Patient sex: M
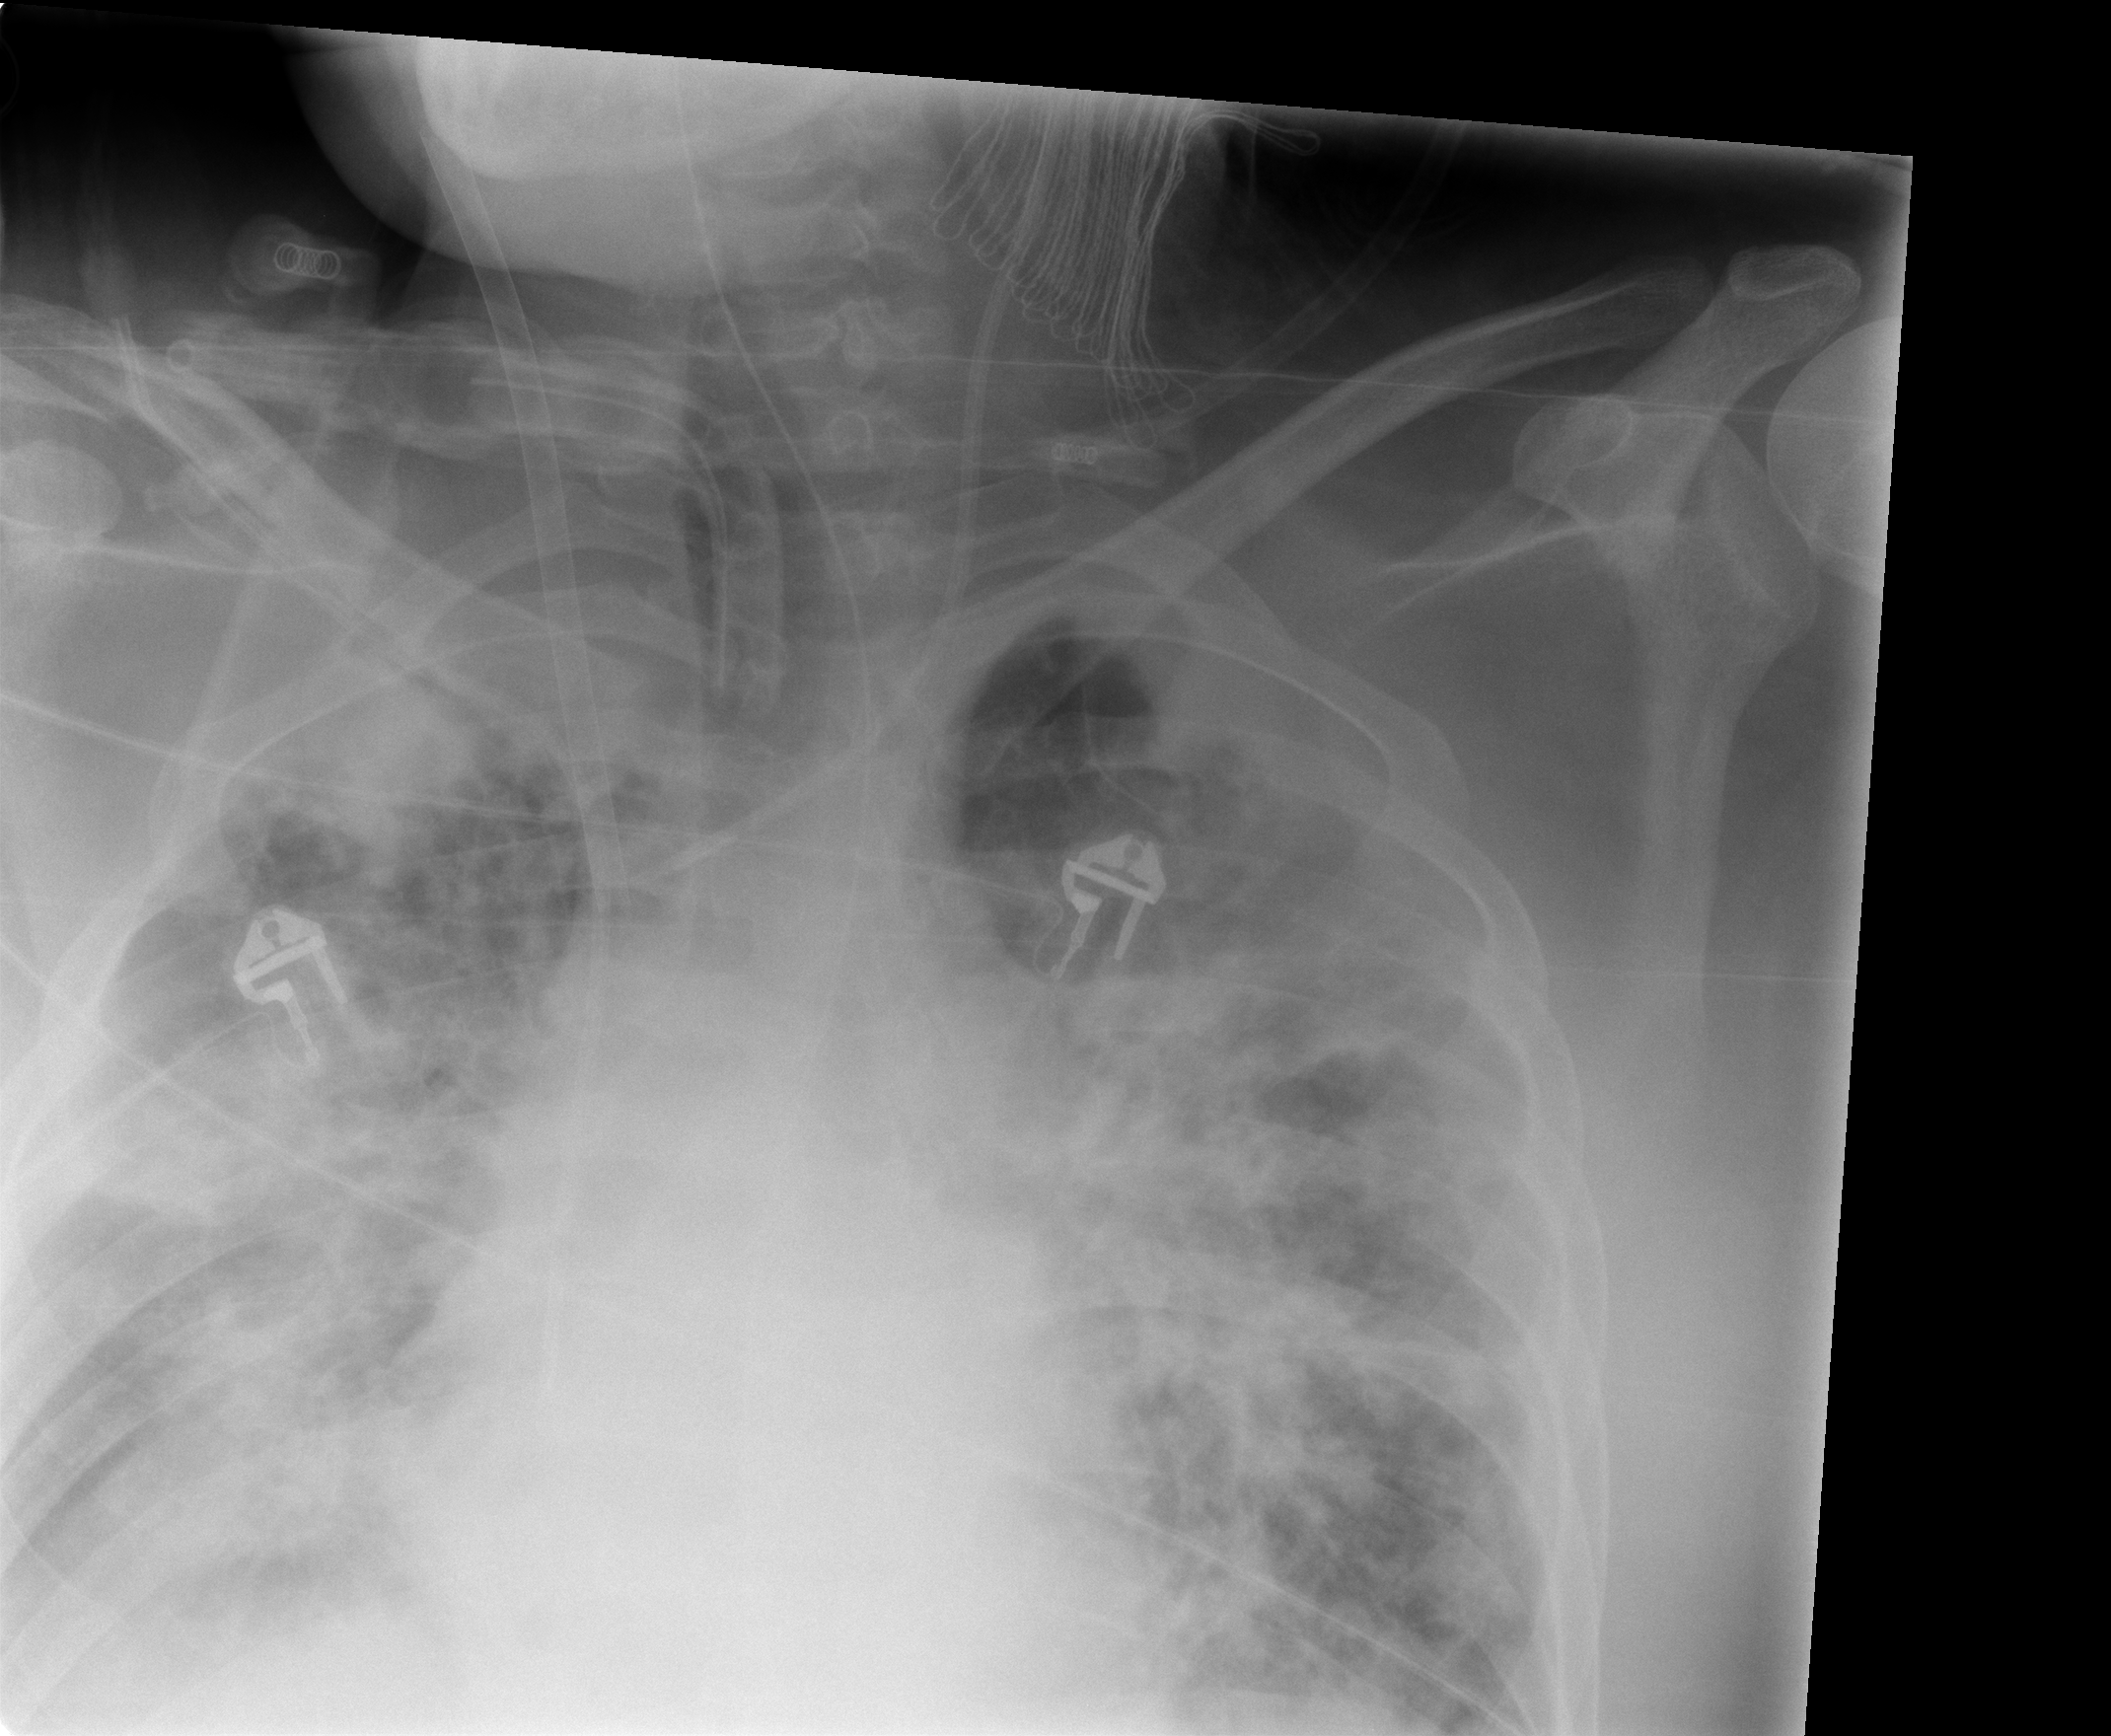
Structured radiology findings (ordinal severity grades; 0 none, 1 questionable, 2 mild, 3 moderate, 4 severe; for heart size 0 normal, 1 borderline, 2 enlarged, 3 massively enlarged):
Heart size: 0
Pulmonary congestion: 2
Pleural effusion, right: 2
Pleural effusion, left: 0
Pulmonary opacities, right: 4
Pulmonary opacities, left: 4
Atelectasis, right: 3
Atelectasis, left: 3